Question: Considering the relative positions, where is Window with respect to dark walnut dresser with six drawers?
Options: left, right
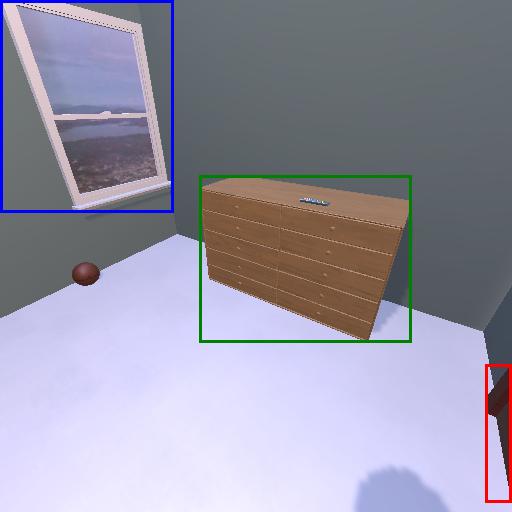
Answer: left